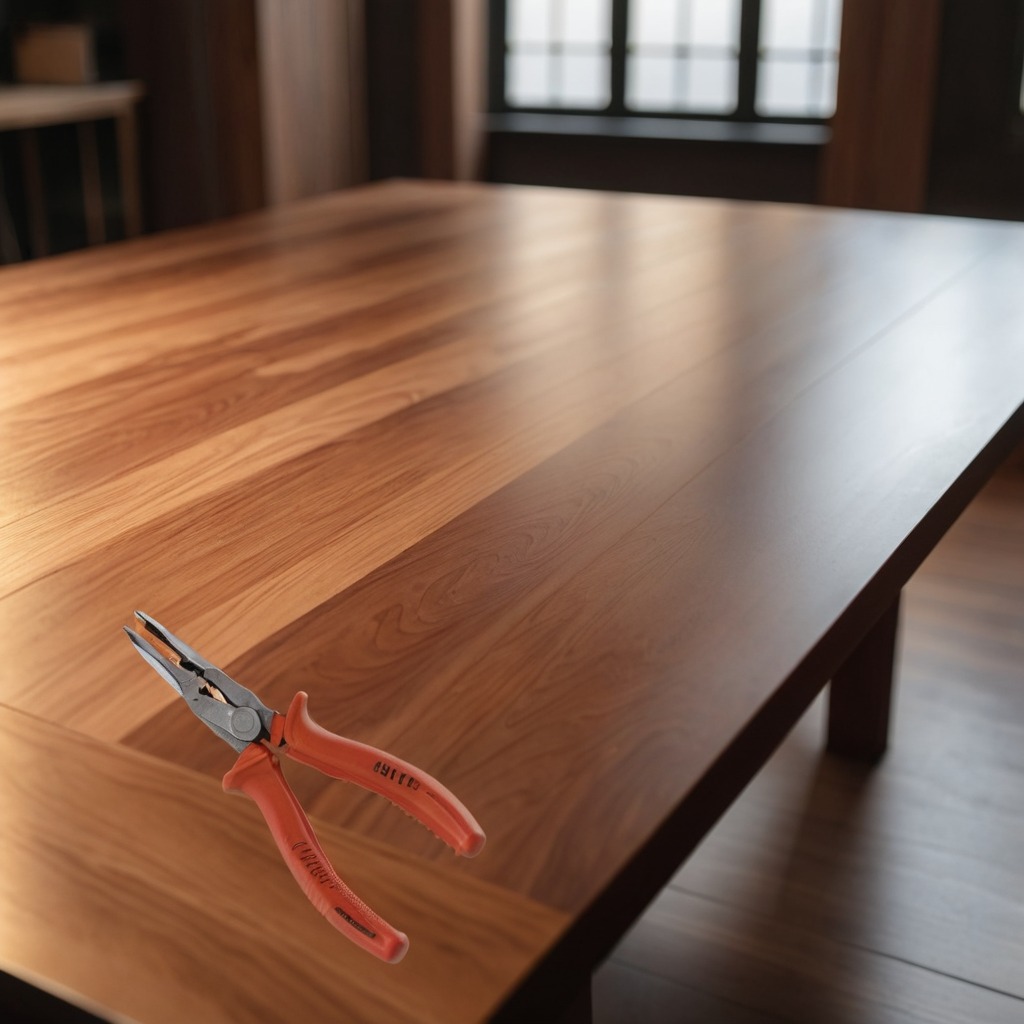
A plier is lying on the wooden table in a carpentry studio.